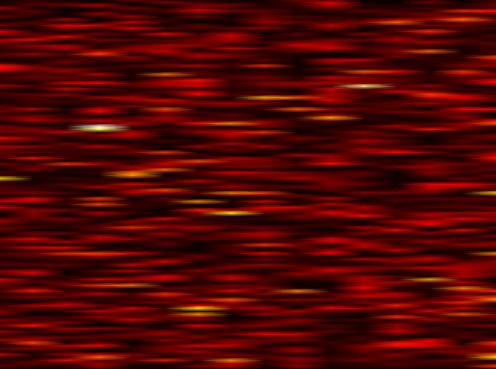
Label: OFDM